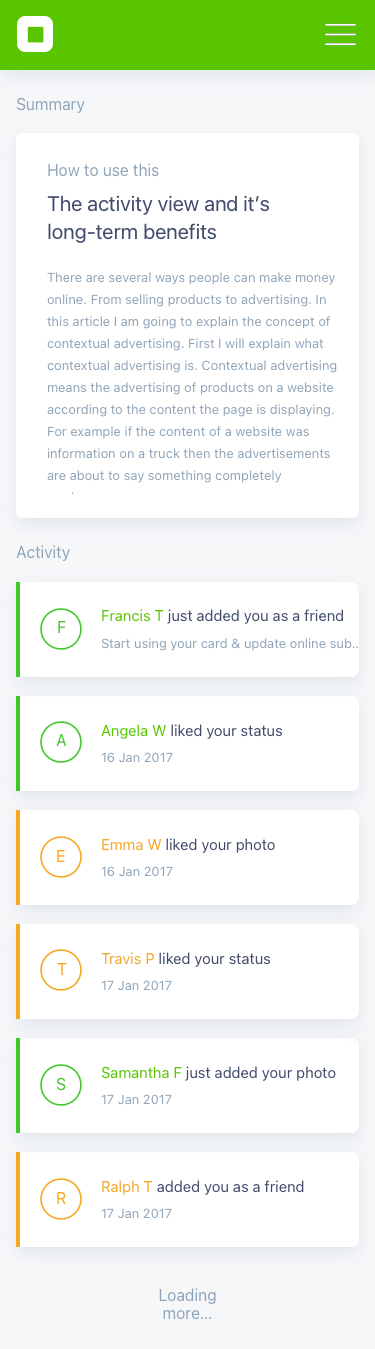
Text in this UI design:
Loading more…
Ralph T added you as a friend
17 Jan 2017
R
Samantha F just added your photo
17 Jan 2017
S
Travis P liked your status
17 Jan 2017
T
Emma W liked your photo
16 Jan 2017
E
Angela W liked your status
16 Jan 2017
A
F
Francis T just added you as a friend
Start using your card & update online sub..
Activity
There are several ways people can make money online. From selling products to advertising. In this article I am going to explain the concept of contextual advertising. First I will explain what contextual advertising is. Contextual advertising means the advertising of products on a website according to the content the page is displaying. For example if the content of a website was information on a truck then the advertisements are about to say something completely random..
The activity view and it’s long-term benefits
How to use this section
Summary